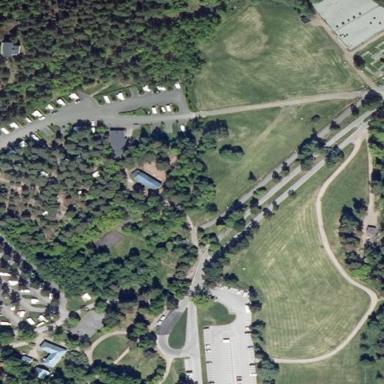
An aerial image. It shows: Campsite where tents and caravans are present. Perfect spot for outdoor enthusiasts to relax and unwind.